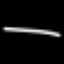
Label: line